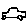
Label: car